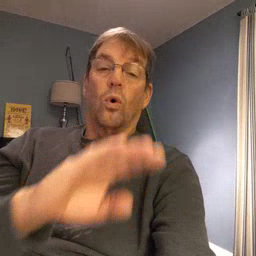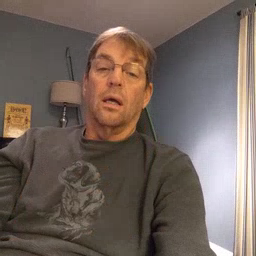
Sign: quiet